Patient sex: M
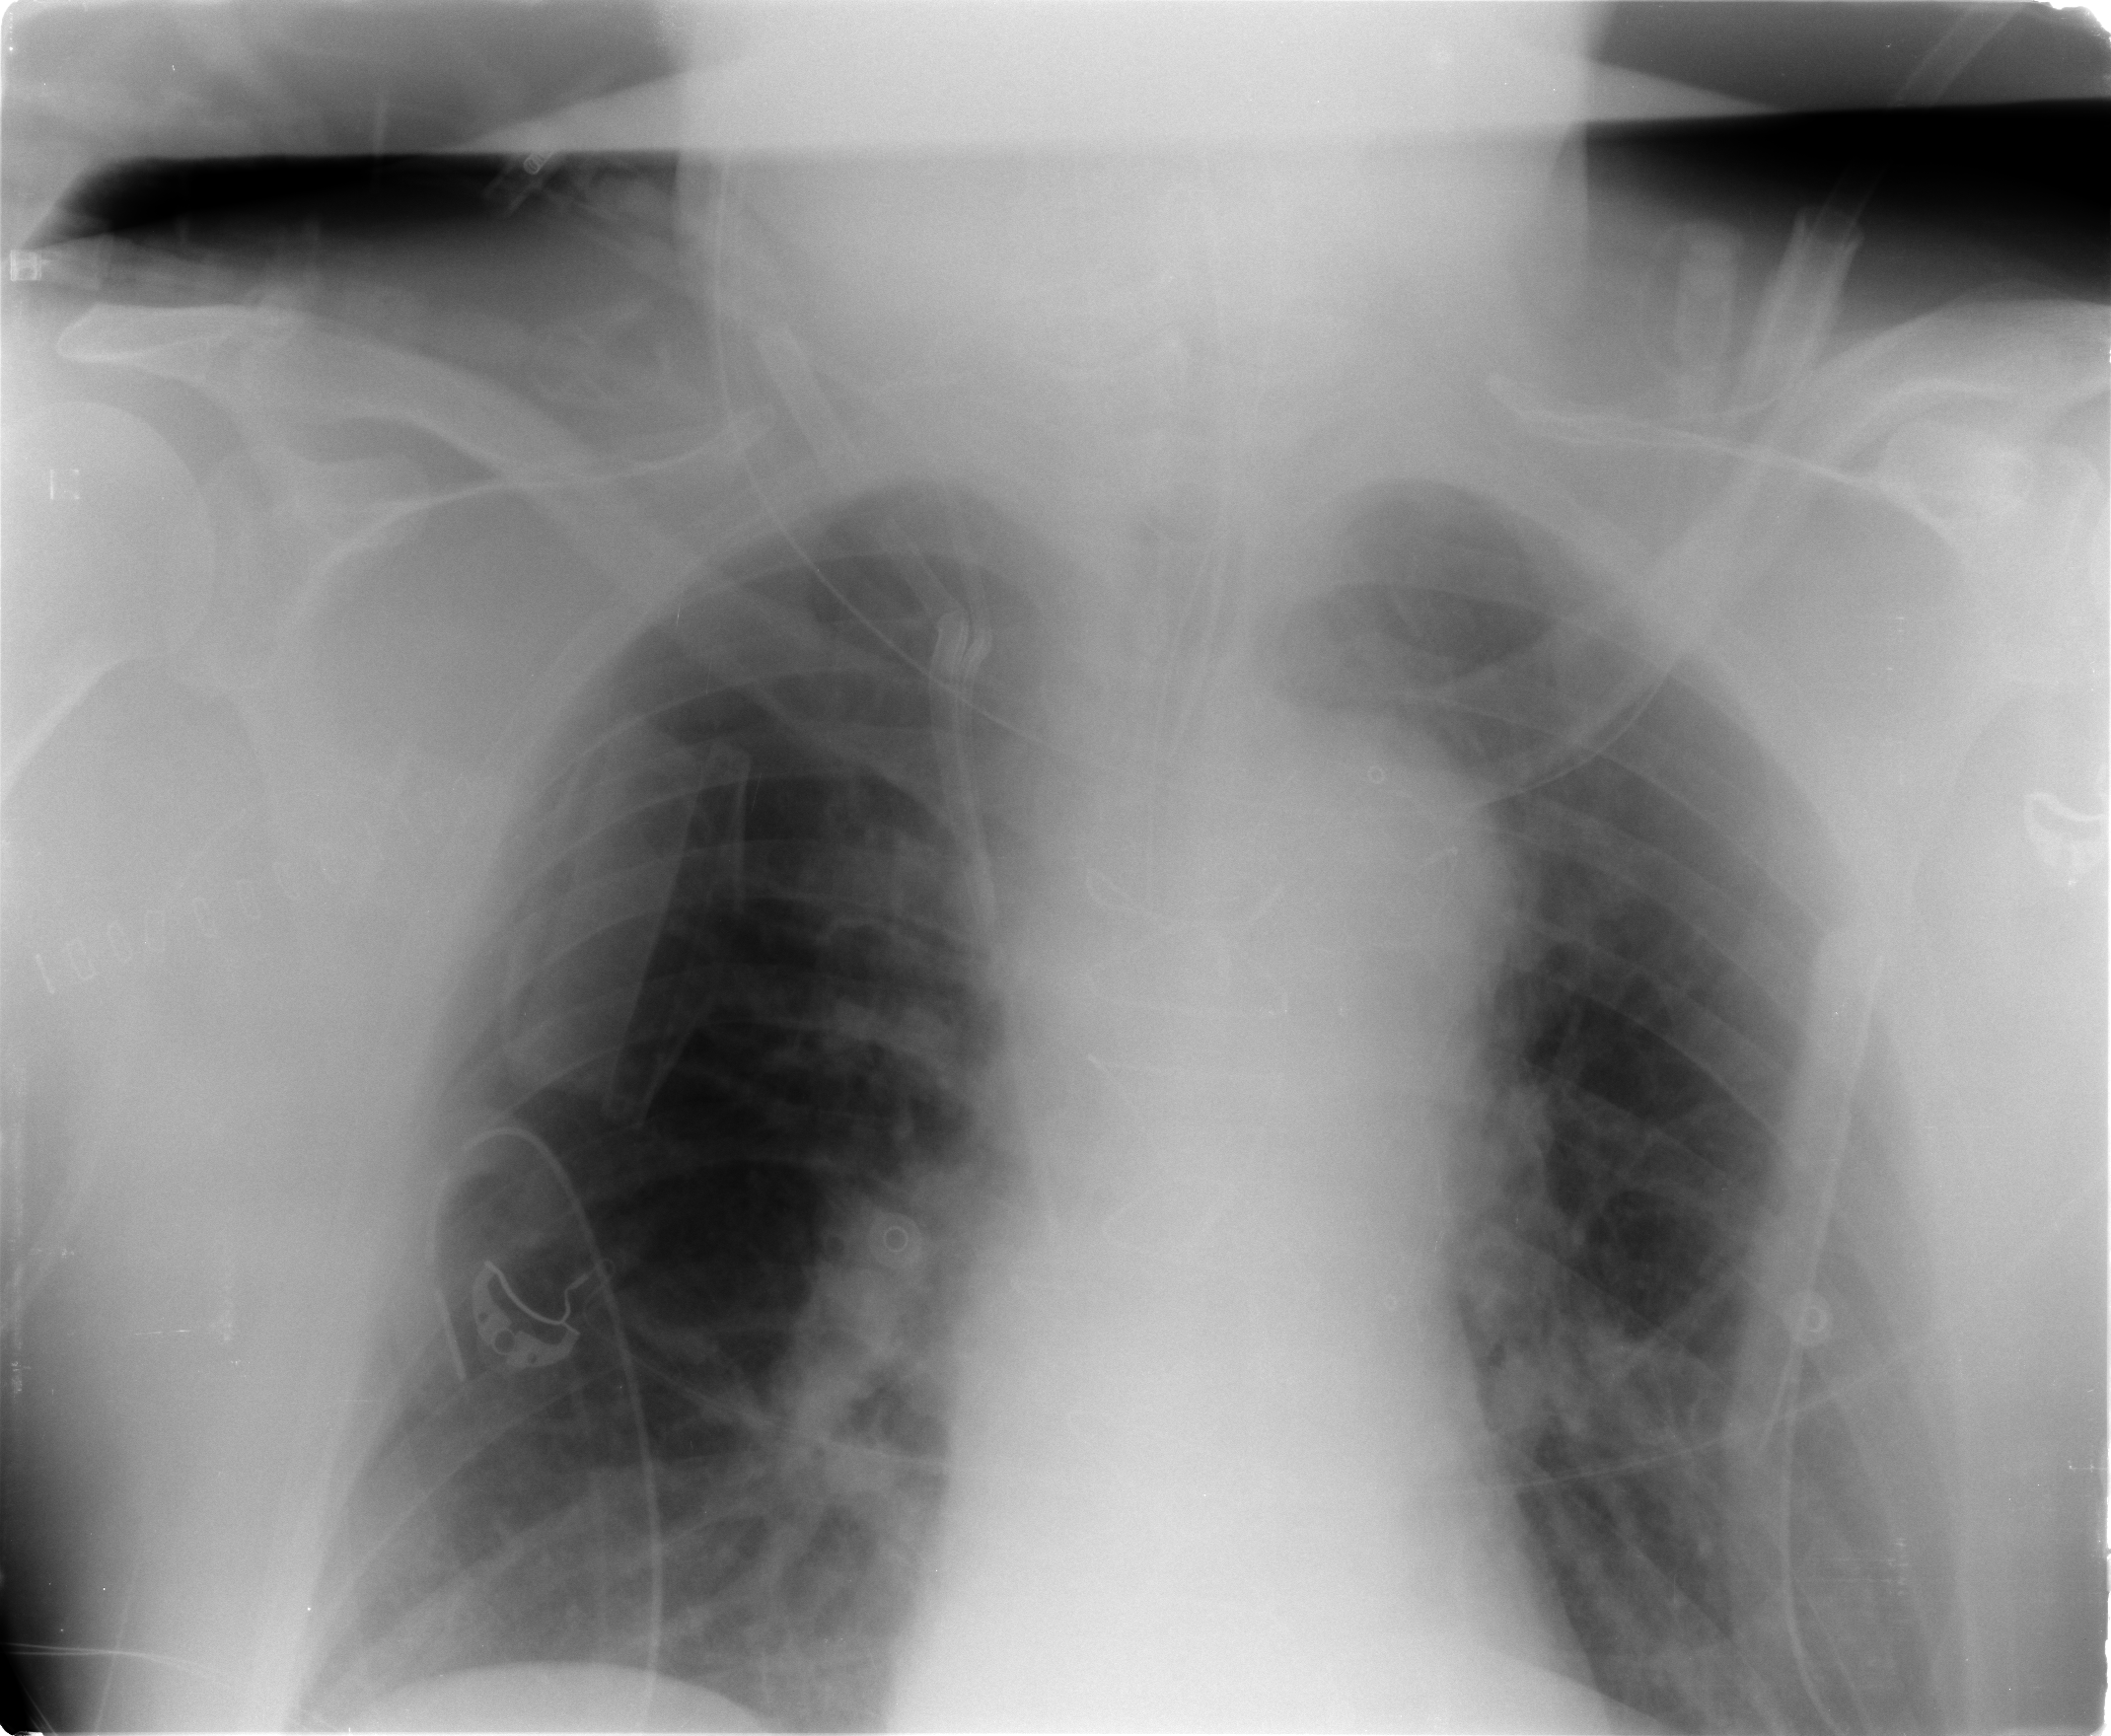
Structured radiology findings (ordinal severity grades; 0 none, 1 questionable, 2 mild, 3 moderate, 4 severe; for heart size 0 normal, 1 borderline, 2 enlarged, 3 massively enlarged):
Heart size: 0
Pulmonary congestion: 2
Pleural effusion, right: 0
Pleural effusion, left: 0
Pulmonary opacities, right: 0
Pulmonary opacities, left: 0
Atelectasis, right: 1
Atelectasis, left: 1